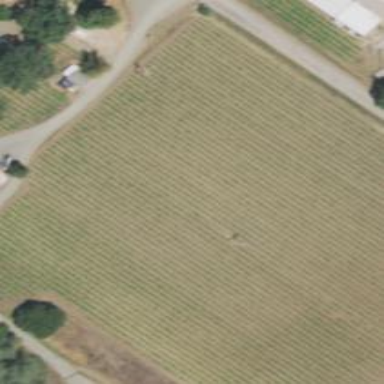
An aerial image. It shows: Vineyard with wine grapes as the crop.